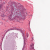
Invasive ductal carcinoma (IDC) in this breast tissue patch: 0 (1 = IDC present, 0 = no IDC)